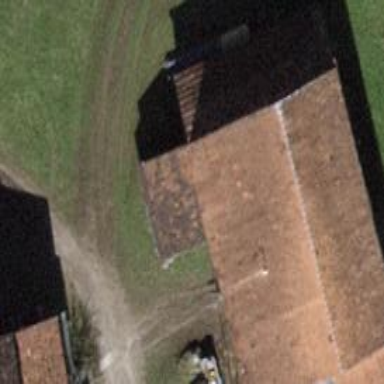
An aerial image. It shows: Farm auxiliary building.